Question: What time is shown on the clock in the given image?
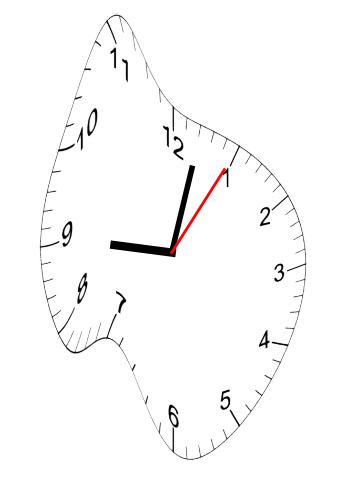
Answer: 09:02:05